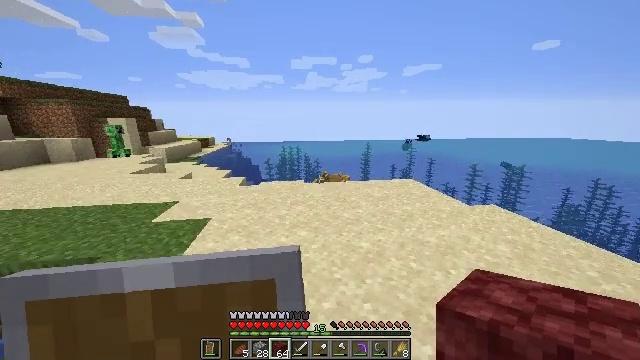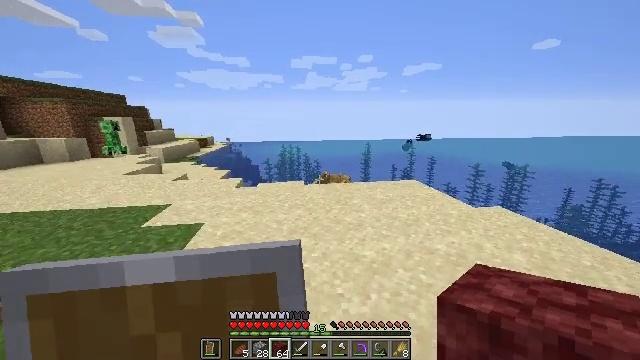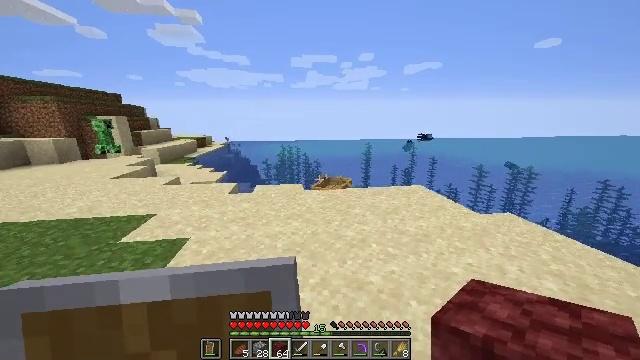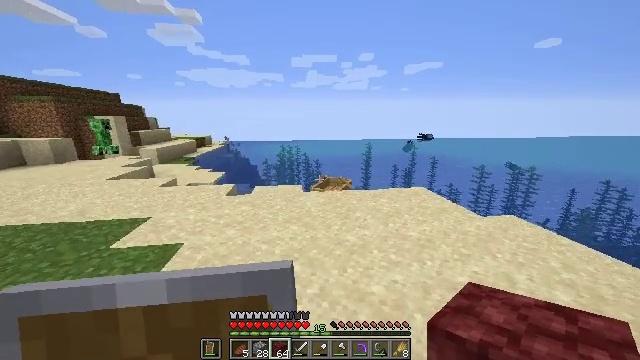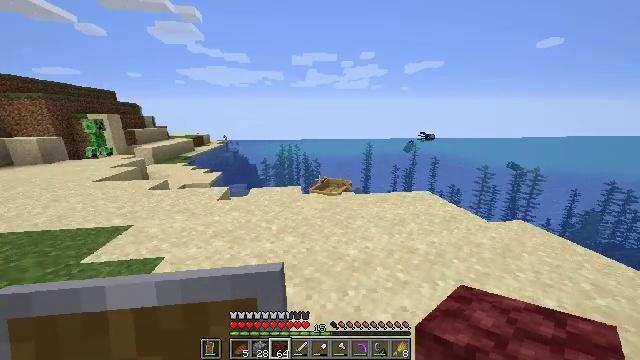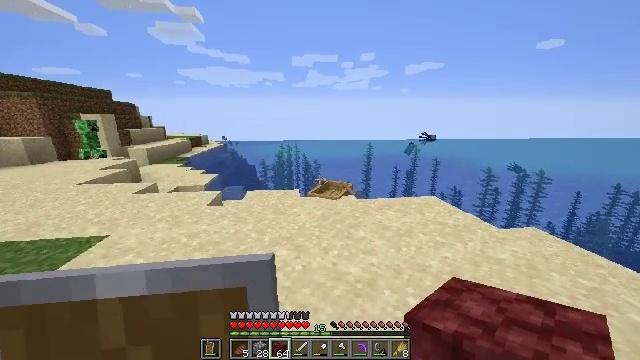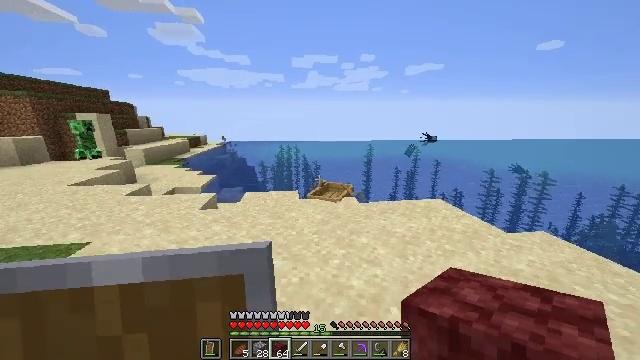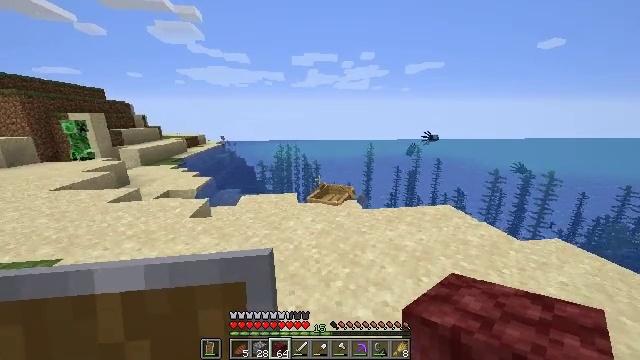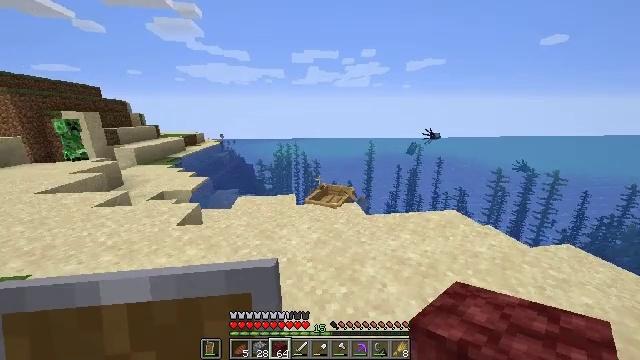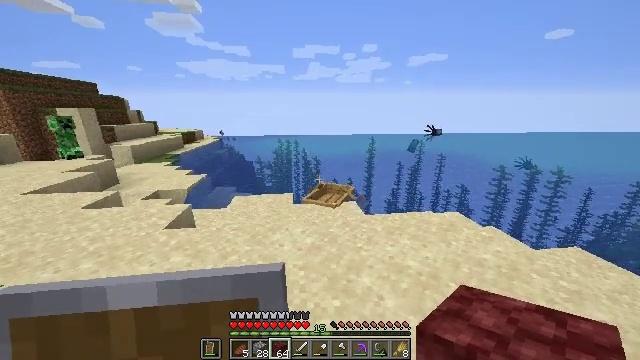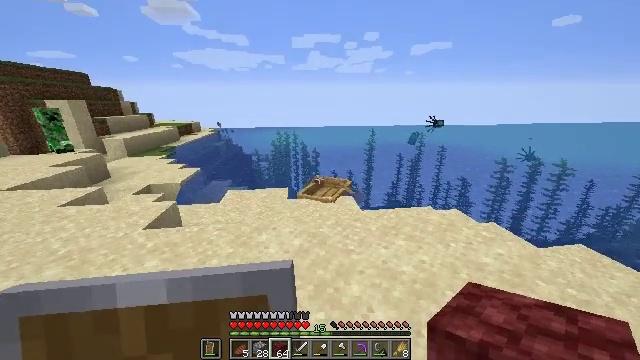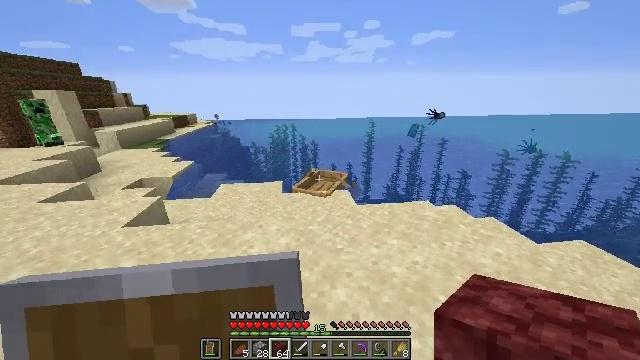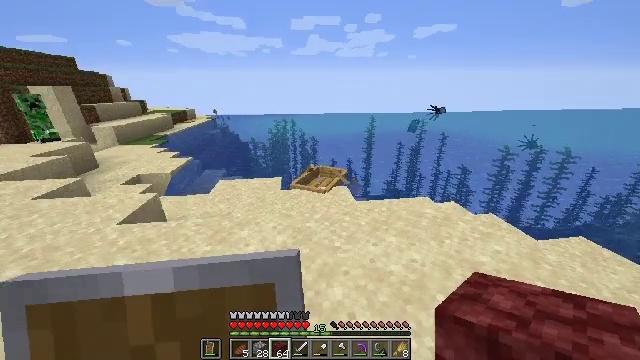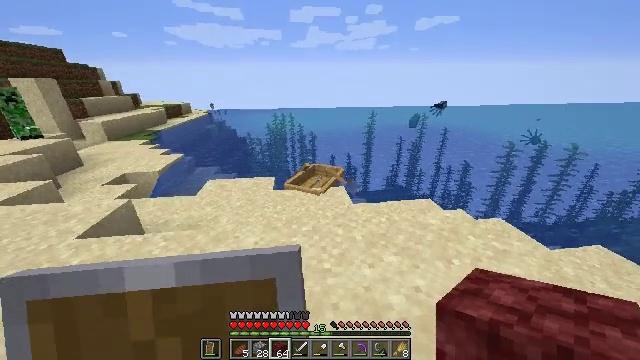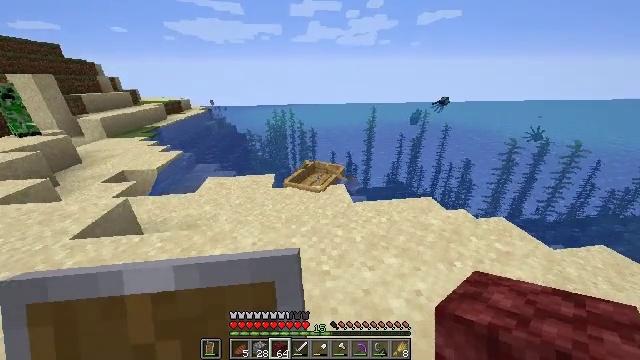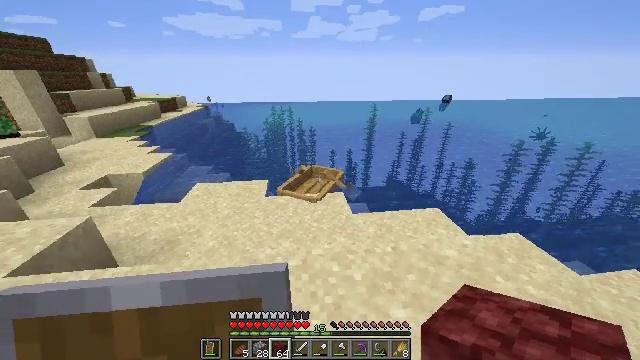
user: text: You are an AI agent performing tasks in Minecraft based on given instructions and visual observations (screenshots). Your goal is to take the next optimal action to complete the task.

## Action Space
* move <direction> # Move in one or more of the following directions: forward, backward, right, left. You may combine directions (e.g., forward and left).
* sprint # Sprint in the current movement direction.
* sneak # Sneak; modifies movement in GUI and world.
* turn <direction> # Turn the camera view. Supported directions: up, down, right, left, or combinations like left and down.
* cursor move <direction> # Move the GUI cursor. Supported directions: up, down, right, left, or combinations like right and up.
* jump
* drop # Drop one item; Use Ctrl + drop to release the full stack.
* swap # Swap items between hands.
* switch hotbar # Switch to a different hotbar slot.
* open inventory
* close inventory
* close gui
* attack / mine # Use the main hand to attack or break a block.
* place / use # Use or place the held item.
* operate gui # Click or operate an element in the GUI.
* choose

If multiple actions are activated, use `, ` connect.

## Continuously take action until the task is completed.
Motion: motion action
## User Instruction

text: craft item air
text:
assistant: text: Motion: move forward
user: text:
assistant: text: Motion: move forward
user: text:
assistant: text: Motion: move forward
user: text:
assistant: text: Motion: move forward
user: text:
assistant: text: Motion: move forward
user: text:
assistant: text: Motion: move forward
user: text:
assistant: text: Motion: move forward
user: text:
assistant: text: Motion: move forward and move right
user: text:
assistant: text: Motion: move forward and move right
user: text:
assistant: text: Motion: move forward and move right, turn down
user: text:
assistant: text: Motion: move forward and move right, turn down
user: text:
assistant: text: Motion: move forward, turn down
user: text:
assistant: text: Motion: move forward, turn down
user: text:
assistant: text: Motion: move forward
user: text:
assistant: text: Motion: move forward
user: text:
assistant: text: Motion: move forward, turn down
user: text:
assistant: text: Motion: move forward, turn down
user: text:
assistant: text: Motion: move forward, turn down
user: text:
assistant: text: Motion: move forward, turn left and down
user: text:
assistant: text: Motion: move forward, turn left and down
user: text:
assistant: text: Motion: move forward, turn down
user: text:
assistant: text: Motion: move forward, turn down
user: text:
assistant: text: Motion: move forward, turn down
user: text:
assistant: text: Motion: move forward, turn down
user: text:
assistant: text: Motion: move forward, turn down
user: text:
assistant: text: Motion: move forward, turn down
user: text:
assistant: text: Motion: move forward, turn down
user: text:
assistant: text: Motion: move forward, turn down
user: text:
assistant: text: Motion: move forward
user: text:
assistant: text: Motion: no_op